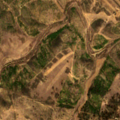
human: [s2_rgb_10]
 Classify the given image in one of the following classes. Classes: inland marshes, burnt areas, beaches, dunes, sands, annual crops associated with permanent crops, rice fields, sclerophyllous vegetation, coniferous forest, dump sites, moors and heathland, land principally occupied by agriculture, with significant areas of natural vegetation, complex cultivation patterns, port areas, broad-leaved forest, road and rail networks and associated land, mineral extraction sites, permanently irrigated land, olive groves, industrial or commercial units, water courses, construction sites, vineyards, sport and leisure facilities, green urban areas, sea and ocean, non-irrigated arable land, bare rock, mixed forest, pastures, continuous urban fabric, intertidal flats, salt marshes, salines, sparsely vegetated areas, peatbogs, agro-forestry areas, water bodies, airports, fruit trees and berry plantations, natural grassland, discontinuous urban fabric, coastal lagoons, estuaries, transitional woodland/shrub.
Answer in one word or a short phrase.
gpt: complex cultivation patterns, land principally occupied by agriculture, with significant areas of natural vegetation, agro-forestry areas, transitional woodland/shrub